五年级 · 变换几何
图形

绕它的中心至少旋转 ( $\quad$ ) 才能与原图形重合。
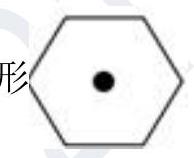
A. $15^{\circ}$
B. $30^{\circ}$
C. $60^{\circ}$
D. $72^{\circ}$
答案: C